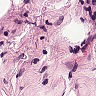
Metastatic tissue present: no